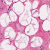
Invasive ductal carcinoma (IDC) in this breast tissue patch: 0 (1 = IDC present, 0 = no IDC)